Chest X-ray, AP view. Patient: 41 years old, sex F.
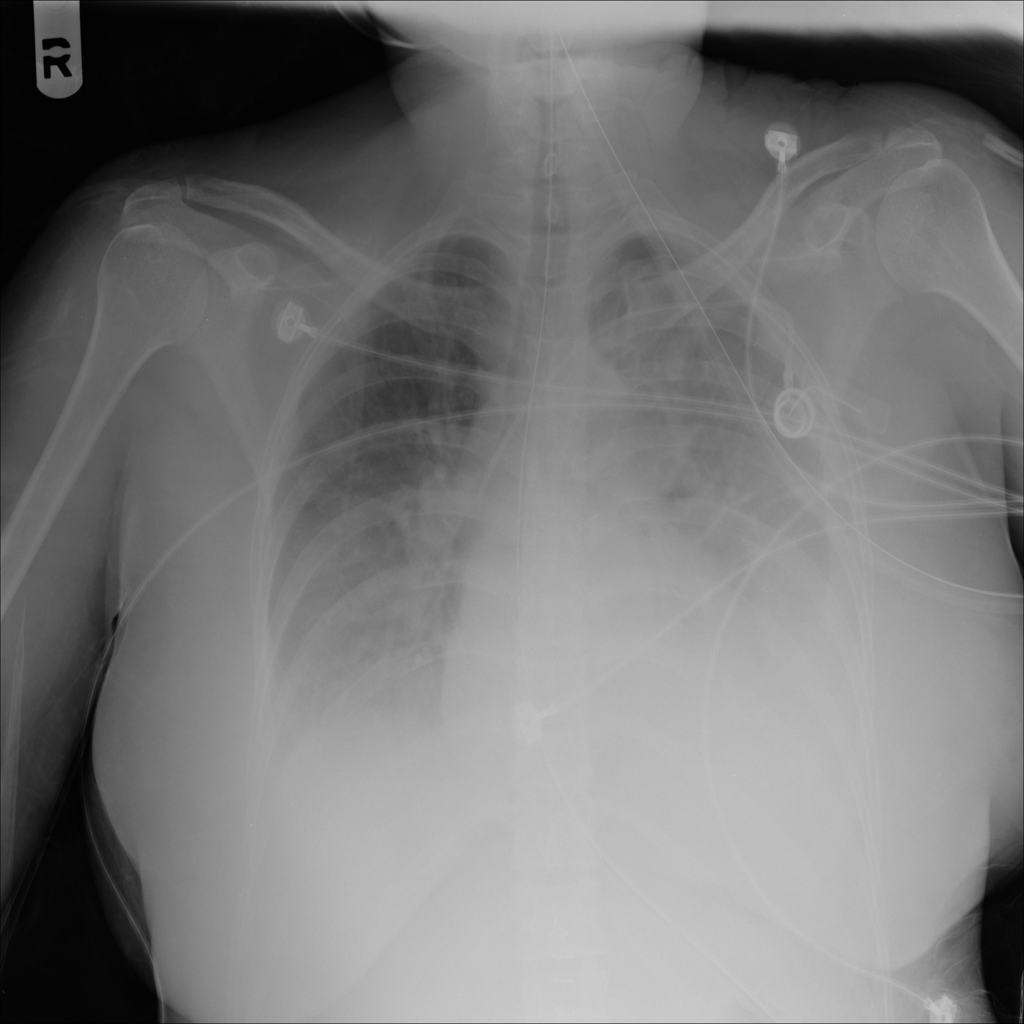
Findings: No Finding